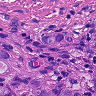
Metastatic tissue present: yes